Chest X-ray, AP view. Patient: 39 years old, sex M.
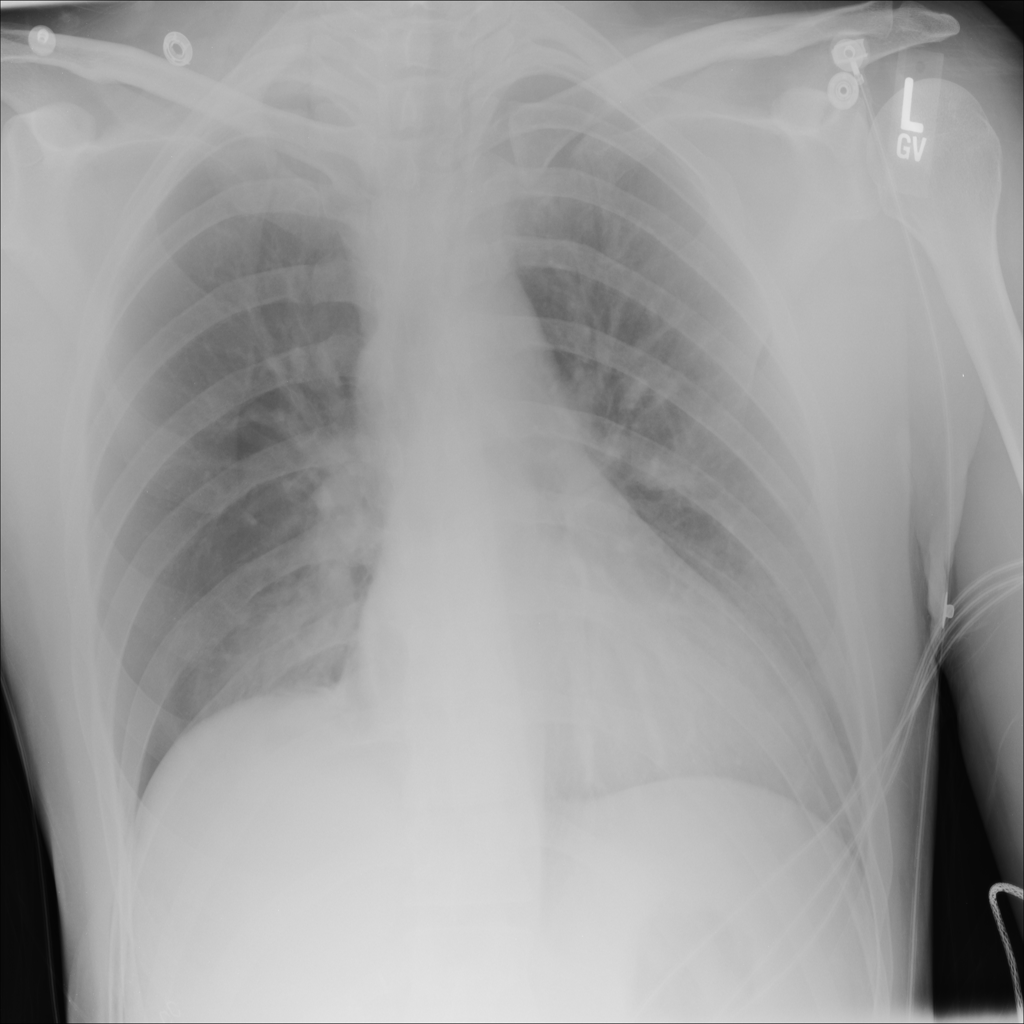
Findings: Atelectasis, Pneumothorax